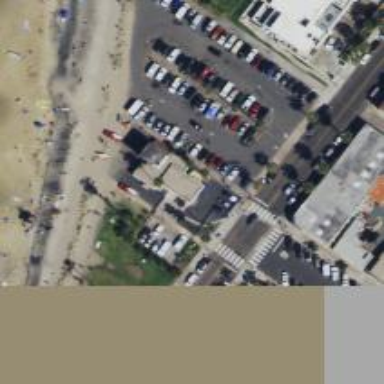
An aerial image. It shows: Lifeguard station.